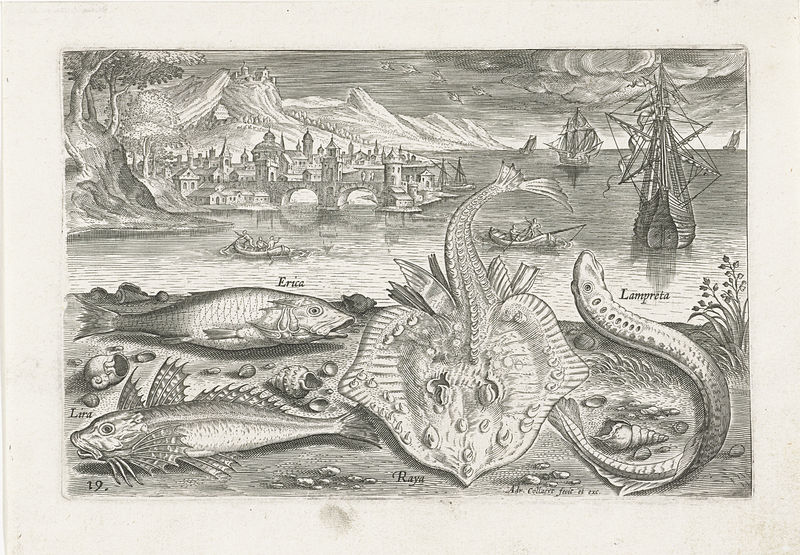
Titel: Vier vissen op het strand
Künstler: Adriaen Collaert
Standort: Amsterdam
Institution: Rijksmuseum
Schlagwörter: mann, meer, wasser, menschen, stadt, ufer, grau, männer, nacht, zeichnung, bild, boot, schiff, schiffe, segel, ruderboot, schwarzweiss, stich, gravur, fisch, ocean, sea, muscheln, kupferstich, castle, fische, flunder, aal, fish, kupferstick, monster, rochen, 10, lira, neunauge, erica, raya